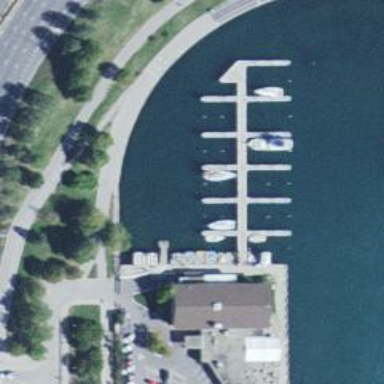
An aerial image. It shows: Man-made pier.